Question: I am writing a WP7 app.
It has a panorama control as a root element.
One of the panoramas' items has a LongListSelector to display a list of AudioRecords.
I am currently trying to add a ContextMenu functionality to the list items. I want the context menu to appear on tap of a list item.
Here is what I get:

Problem 1: Apparently, whenever the IsZoomEnabled on ContextMenu, the moment the Context Menu becomes visible, it creates a cropped popup with the same look as the invoker element and places it over with the offset. My problem is that the original image doesn't get hidden. Also, this popup is not transparent, so it overlaps my group header. I want to still have zoom feature, just have it behave as it does in other apps. What could be the cause of such problem?
Problem 2: A context Menu itself appears all the way to the bottom. I need it to appears close to the invoking item, as it does in the People hub for example.
Any idea on how to solve these two problems? Thank you in advance.
P.S. just in case, the markup for the item is:
'''
<StackPanel Utilities:TiltEffect.IsTiltEnabled="True">
<toolkit:GestureService.GestureListener>
<toolkit:GestureListener Tap="GestureListener_Tap" />
</toolkit:GestureService.GestureListener>
<toolkit:ContextMenuService.ContextMenu>
<toolkit:ContextMenu>
<toolkit:MenuItem Header="item1" />
<toolkit:MenuItem Header="item2" />
<toolkit:MenuItem Header="item3" />
</toolkit:ContextMenu>
</toolkit:ContextMenuService.ContextMenu>
<TextBlock Text="{Binding ThoughtName}" TextWrapping="Wrap" Style="{StaticResource PhoneTextExtraLargeStyle}" Margin="9,0,12,0" />
<StackPanel Orientation="Horizontal">
<TextBlock Text="Width:" TextWrapping="Wrap" Margin="12,-6,0,0" Style="{StaticResource PhoneTextSubtleStyle}"/>
<TextBlock Text="{Binding RecordLengthText}" TextWrapping="Wrap" Margin="3,-6,12,0" Style="{StaticResource PhoneTextSubtleStyle}"/>
</StackPanel>
<StackPanel Orientation="Horizontal" Margin="0,6,0,0">
<TextBlock Text="Caught on:" TextWrapping="Wrap" Margin="12,-6,0,0" Style="{StaticResource PhoneTextSubtleStyle}"/>
<TextBlock Text="{Binding DateRecordedText}" TextWrapping="Wrap" Margin="3,-6,12,0" Style="{StaticResource PhoneTextSubtleStyle}"/>
</StackPanel>
</StackPanel>
'''
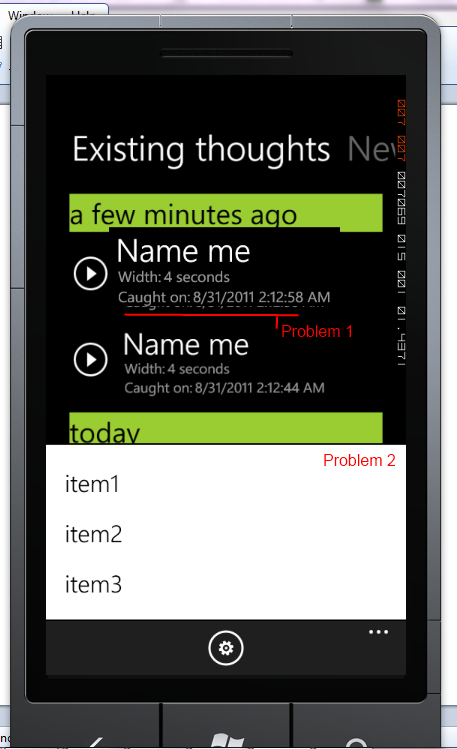
Answer: I met the same Problem 1. But it has already been fixed in <URL>. You can download and use the latest one to see if the problem get fixed.
And for Problem 2, I'm afraid I have no idea yet.